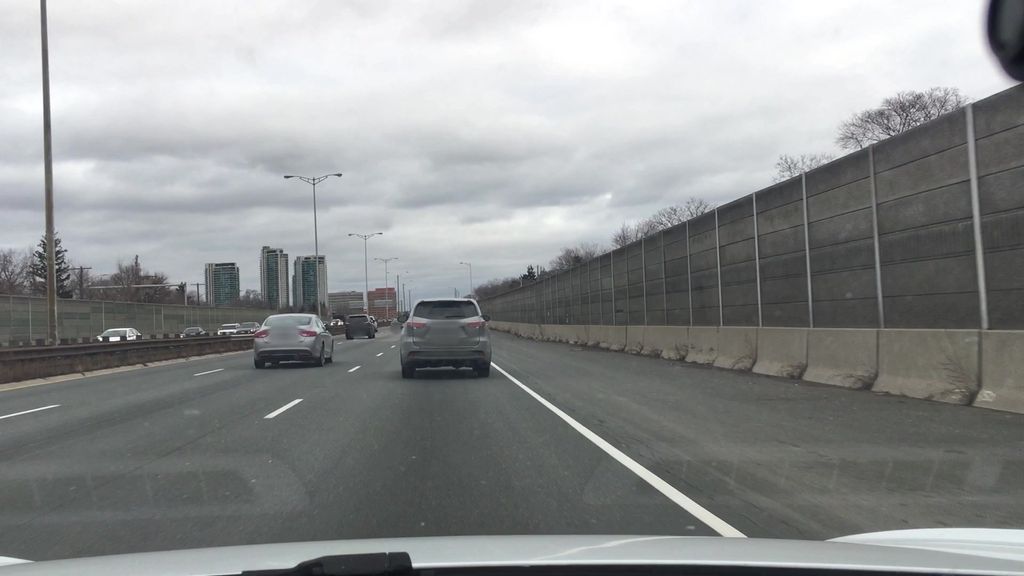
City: toronto